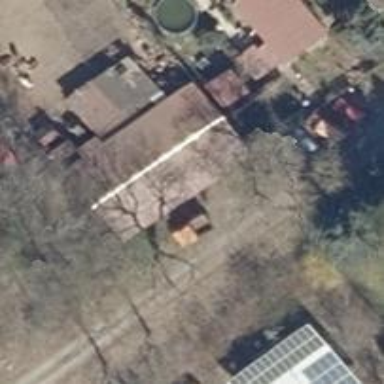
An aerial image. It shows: Simple and straightforward house.